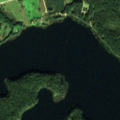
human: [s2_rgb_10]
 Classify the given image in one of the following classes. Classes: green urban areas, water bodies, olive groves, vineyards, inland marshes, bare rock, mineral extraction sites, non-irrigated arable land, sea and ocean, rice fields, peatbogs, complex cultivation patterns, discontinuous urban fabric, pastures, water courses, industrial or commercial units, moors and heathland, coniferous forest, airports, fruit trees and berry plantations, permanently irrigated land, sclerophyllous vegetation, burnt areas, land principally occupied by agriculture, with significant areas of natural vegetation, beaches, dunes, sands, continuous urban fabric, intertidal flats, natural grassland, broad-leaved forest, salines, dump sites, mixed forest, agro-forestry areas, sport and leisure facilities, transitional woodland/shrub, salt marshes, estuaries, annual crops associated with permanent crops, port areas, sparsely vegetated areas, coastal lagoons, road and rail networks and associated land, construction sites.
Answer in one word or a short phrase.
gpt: complex cultivation patterns, coniferous forest, water bodies